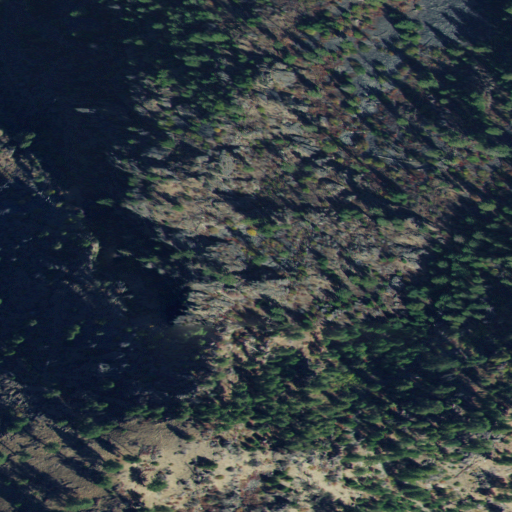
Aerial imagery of cliff(s) in Idaho named Sheep Creek Point containing evergreen forest and shrub